Question: The goal is that I want both images to have be side by side and centered in the middle of the row.
I tried to do that via adjusting the columns of the row
The height and width of the images are...
- -
Here is my HTML
'''
<section class="wrapper style1">
<div class="container">
<div id="content">
<!-- Content -->
<article>
<header>
<h2>Before and After</h2>
</header>
<div class="row">
<div class="div_baPics">
<img id="graft1" class="baPics" src="images/graft1.jpg" alt="">
<label for="graft1">Before</label>
<img id="graft2" class="baPics" src="images/graft2.jpg" alt="">
<label for="graft2">After</label>
</div>
</div>
<div class="row">
<div class="div_baPics">
<img id="ivan1" class="baPics" src="images/ivan1.jpg" alt="">
<label for="ivan1">Before</label>
<img id="ivan2" class="baPics" src="images/ivan2.jpg" alt="">
<label for="ivan2">After</label>
</div>
</div>
</article>
</div>
</div>
</section>
'''
And here is the CSS for baPics
'''
.baPics {
max-width: 30%;
}
.div_baPics {
text-align: center;
}
'''

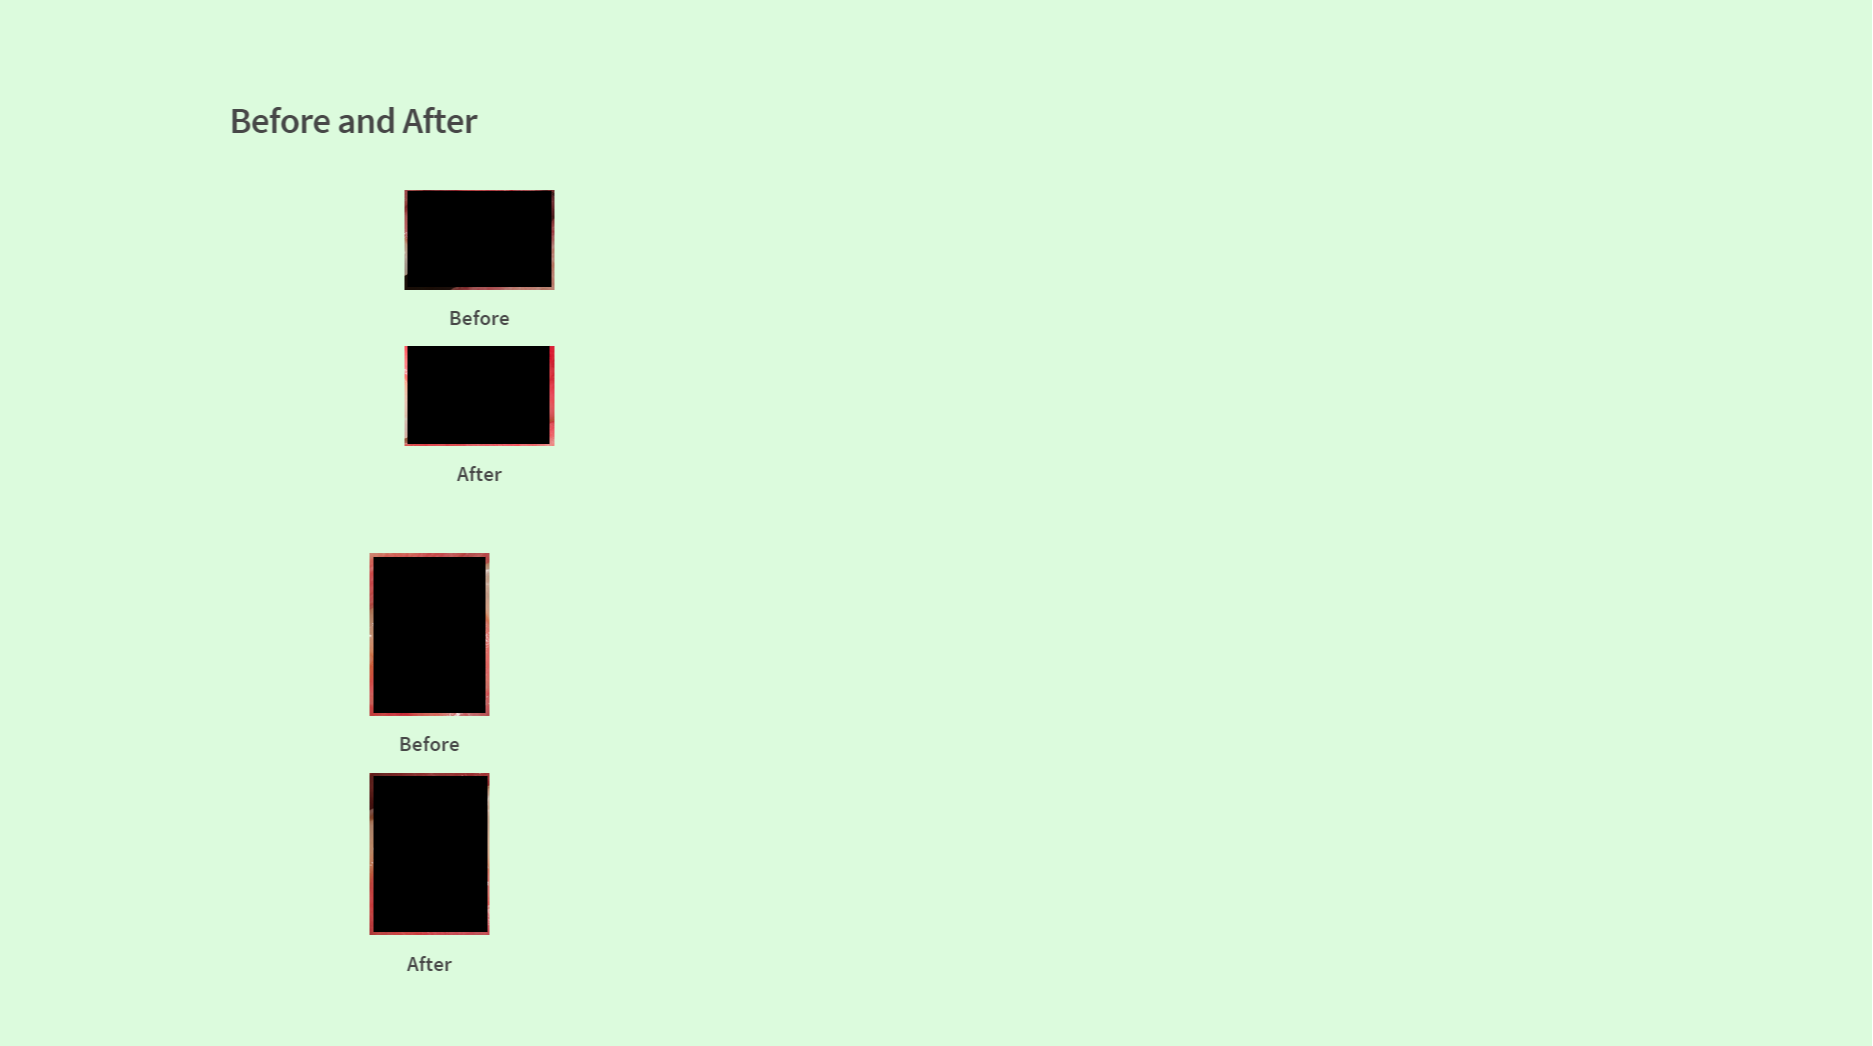
Answer: Since you're using Bootstrap, I went with its system. See this fiddle :
<URL>
Well, i did use real image so that you could see the result but with that (when I tested anyway), your image should resize, following the screen.
'''
.thumbnail {
border: none;
}
'''
This code isn't needed, unless you don't want the border of the thumbnail ;).
Hope it will satisfy you and if that's the case, thumbs up :p.